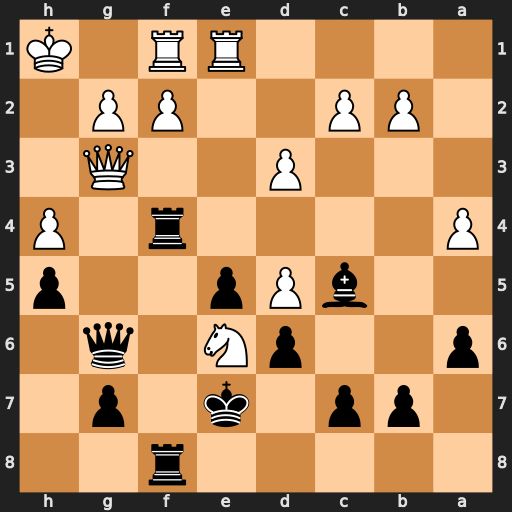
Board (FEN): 5r2/1pp1k1p1/p2pN1q1/2bPp2p/P4r1P/3P2Q1/1PP2PP1/4RR1K
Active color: b
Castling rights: -
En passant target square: -
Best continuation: Qxg3 fxg3 Rxf1+ Rxf1 Rxf1+